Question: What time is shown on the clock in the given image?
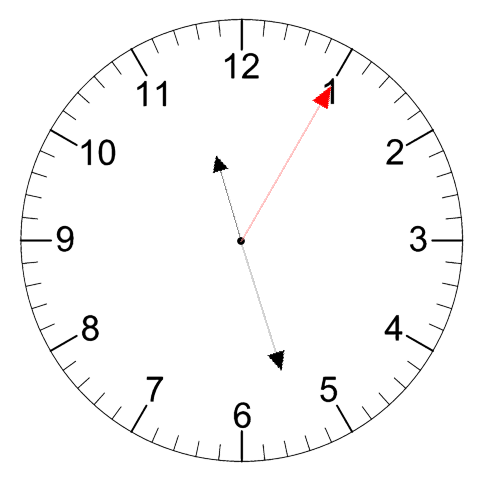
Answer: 11:27:05